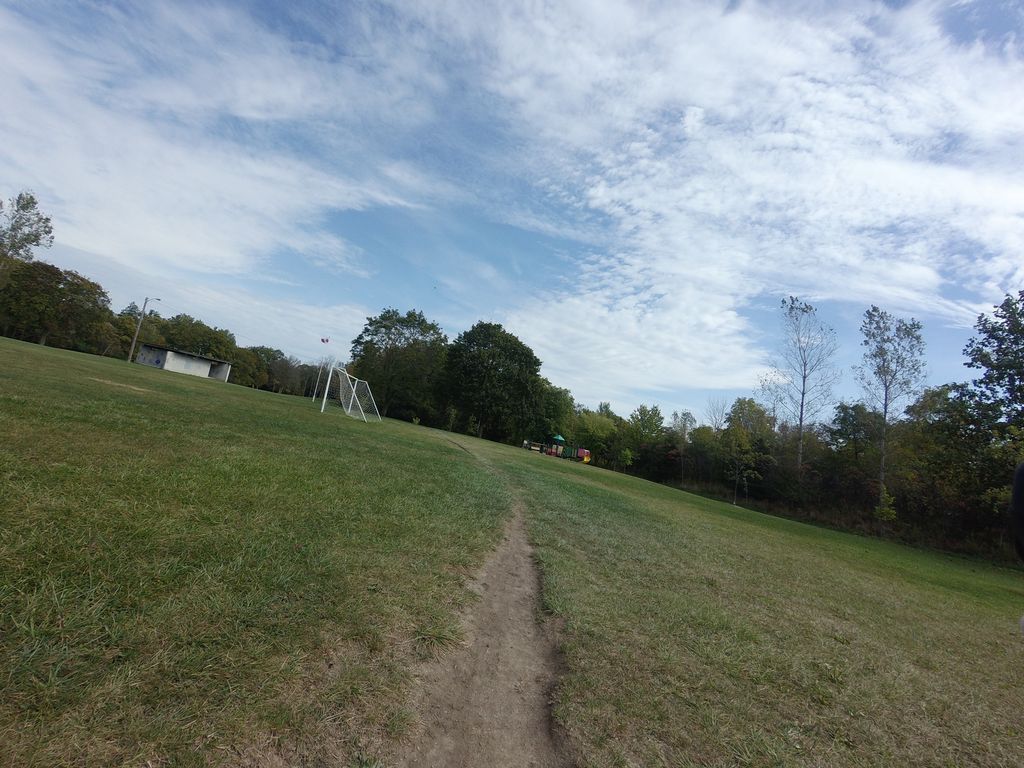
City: hamilton